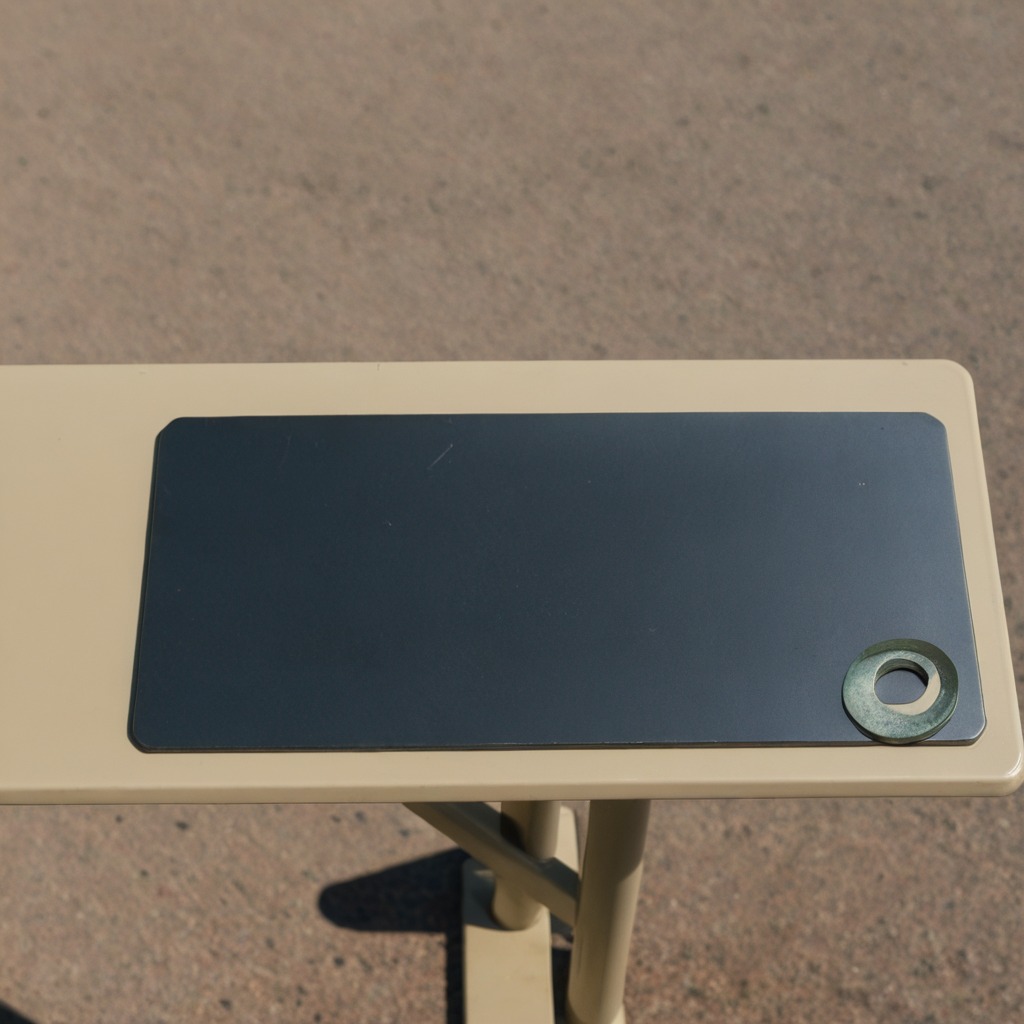
A flat metal washer is lying on a textured surface.